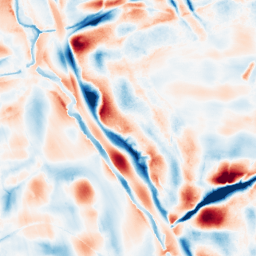
Category: wavelet
Decomposition family: wavelet_biorthogonal
Decomposition parameters: wavelet: bior4.4
level: 5
Upsampling method: sinc_hamming
Upsampling parameters: scale: 4
kernel_size: 8
Upsampling scale: 4